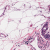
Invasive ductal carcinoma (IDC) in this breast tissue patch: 0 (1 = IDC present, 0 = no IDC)